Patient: sex M, age 65
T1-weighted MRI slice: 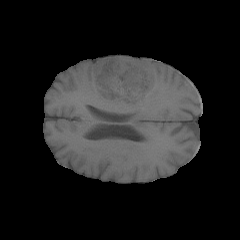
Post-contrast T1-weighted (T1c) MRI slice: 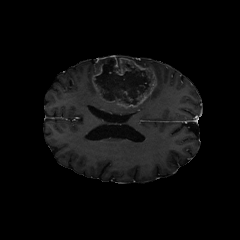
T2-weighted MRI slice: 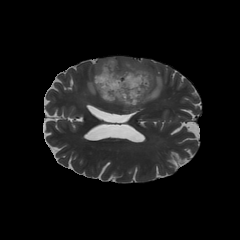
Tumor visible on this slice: yes
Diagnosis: Glioblastoma, IDH-wildtype
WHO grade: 4